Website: apple
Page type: account-selection
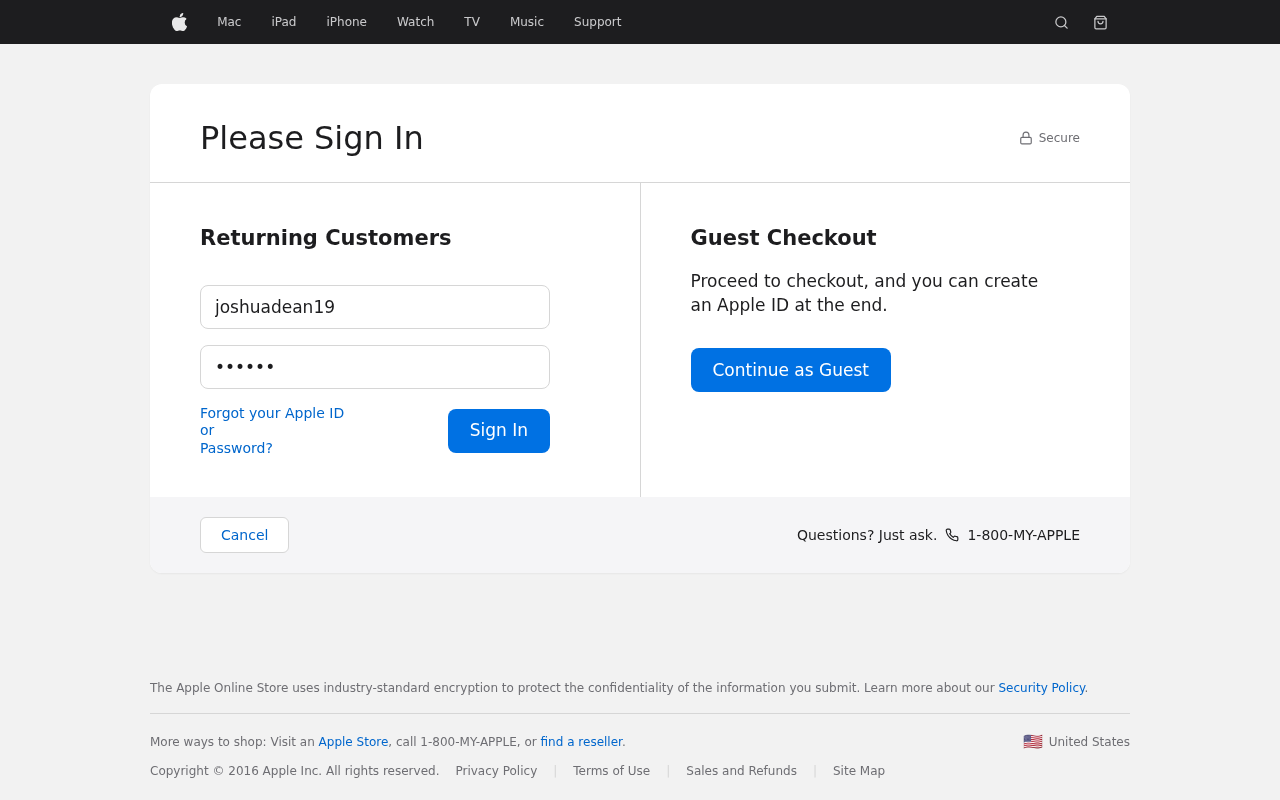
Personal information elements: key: PII_LOGIN_USERNAME
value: joshuadean19